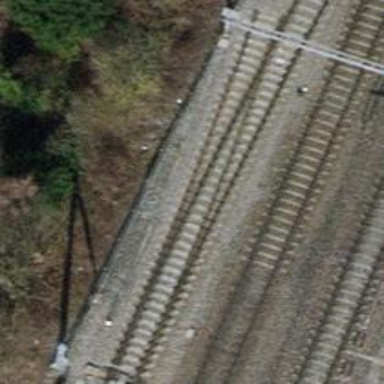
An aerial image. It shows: Railway siding with rails.